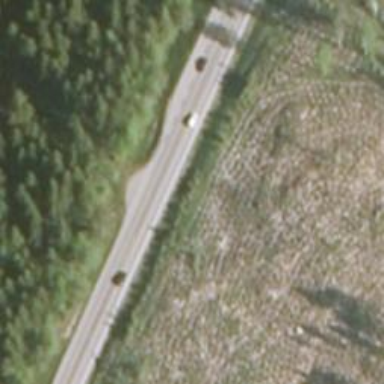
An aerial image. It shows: Asphalt road designated as trunk highway.